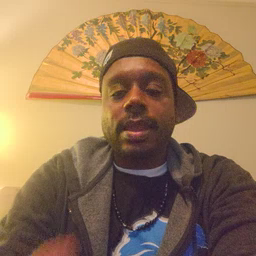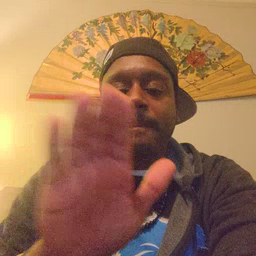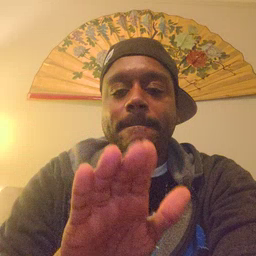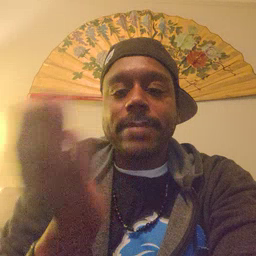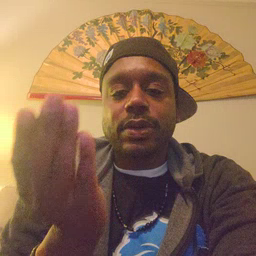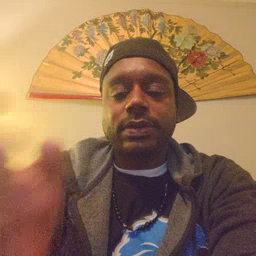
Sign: book